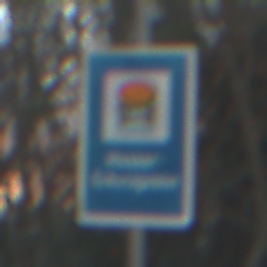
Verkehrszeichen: Wasserschutzgebiet
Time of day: SunriseSunset
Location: Outdoor (Nature)
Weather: Clear
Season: Winter
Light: Natural